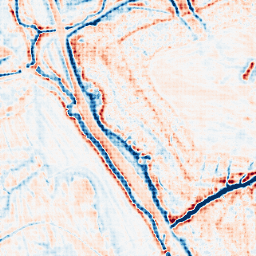
Category: edge_preserving
Decomposition family: bilateral
Decomposition parameters: d: 15
sigma_color: 150
sigma_space: 25
Upsampling method: sinc_hamming
Upsampling parameters: scale: 8
kernel_size: 8
Upsampling scale: 8